Field crop: tomato
Growth stage: 2
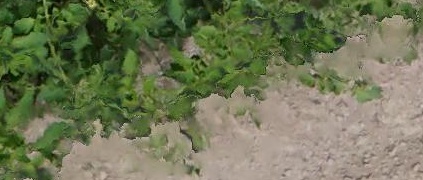
Species: tomato